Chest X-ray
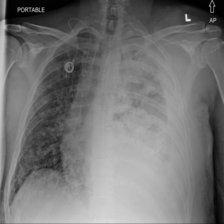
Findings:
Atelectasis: negative
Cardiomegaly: negative
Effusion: positive
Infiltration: positive
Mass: negative
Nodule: positive
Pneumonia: negative
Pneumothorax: negative
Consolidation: negative
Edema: negative
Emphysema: negative
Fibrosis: negative
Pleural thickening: negative
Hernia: negative